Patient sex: F
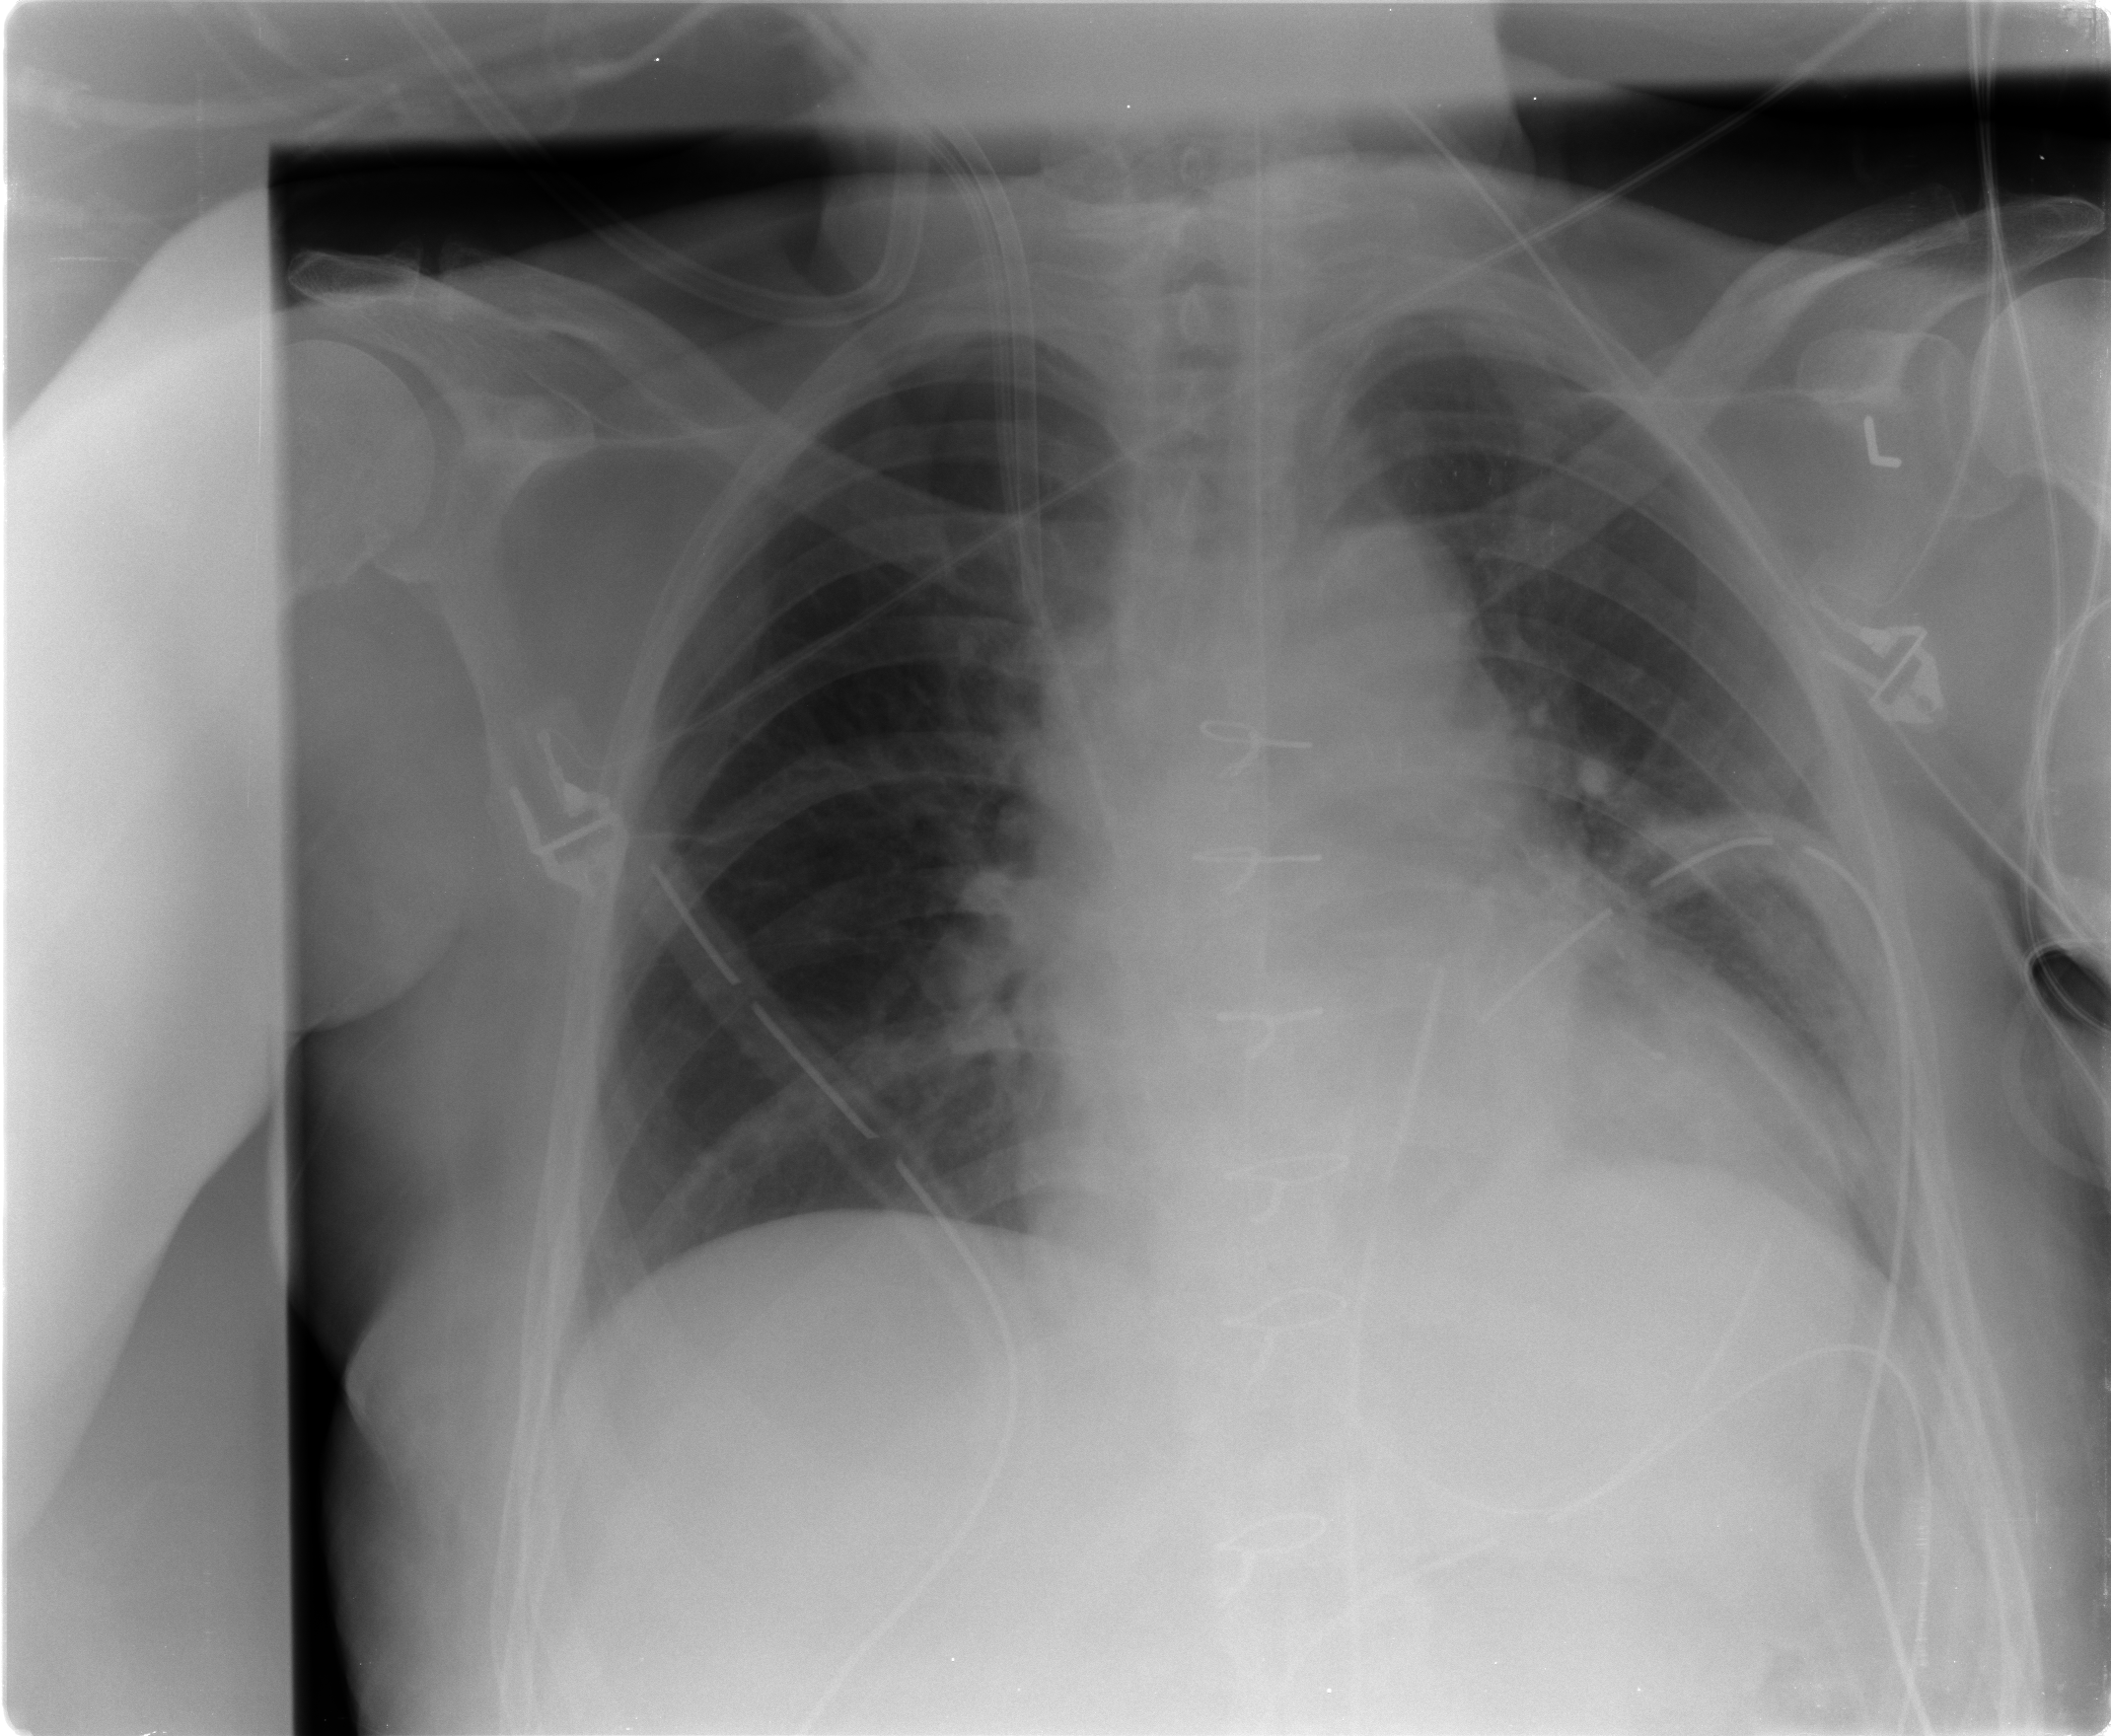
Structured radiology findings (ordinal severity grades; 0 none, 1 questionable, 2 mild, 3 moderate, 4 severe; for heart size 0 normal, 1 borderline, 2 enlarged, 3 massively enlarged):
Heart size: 2
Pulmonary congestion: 2
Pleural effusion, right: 0
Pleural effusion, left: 0
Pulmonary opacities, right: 0
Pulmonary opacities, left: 0
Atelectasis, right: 1
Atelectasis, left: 0